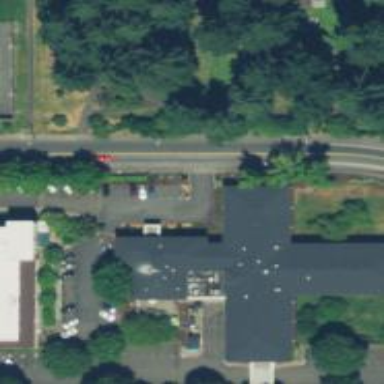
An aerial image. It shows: Nursing home.